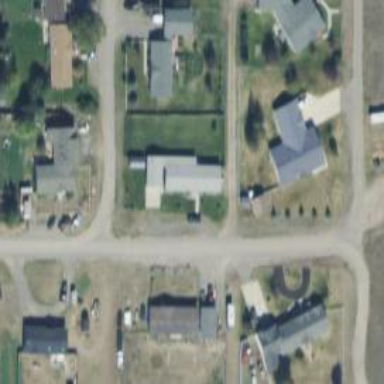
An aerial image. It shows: Residential road.